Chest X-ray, PA view. Patient: 60 years old, sex M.
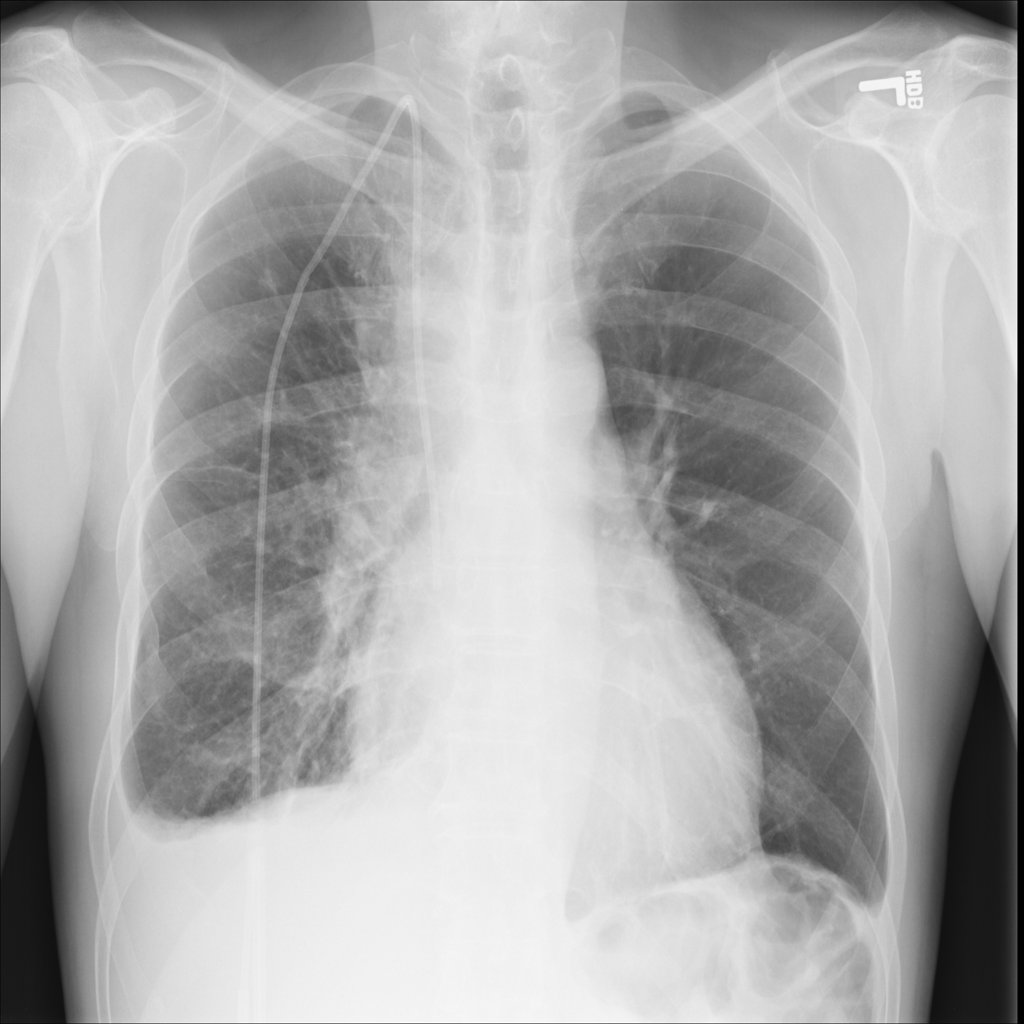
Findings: Effusion